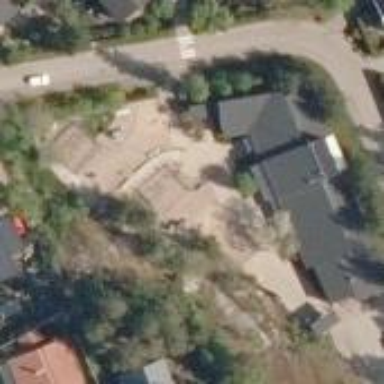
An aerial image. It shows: Kindergarten building.